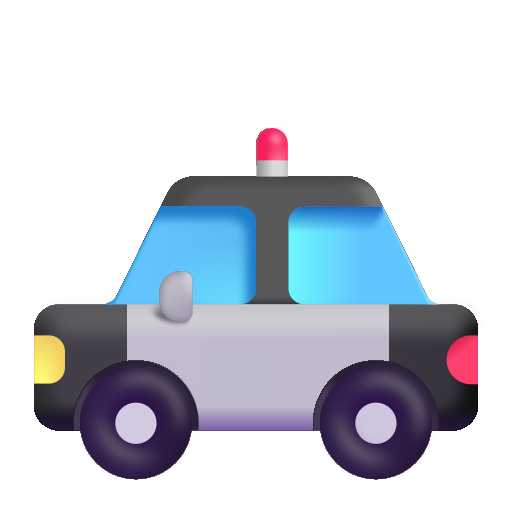
police car color